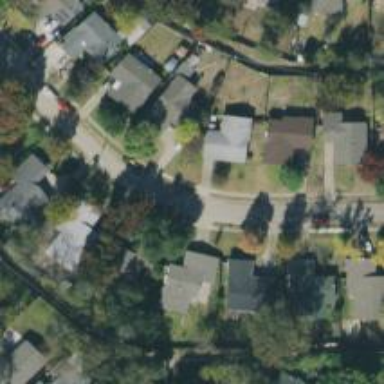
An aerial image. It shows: Residential road.